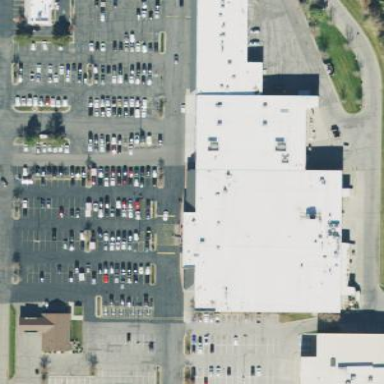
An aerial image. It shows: Retail area.